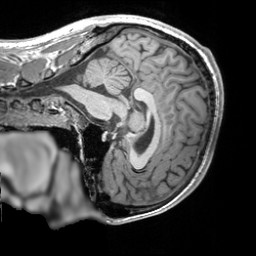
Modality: T1w
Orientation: sagittal
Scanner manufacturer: siemens
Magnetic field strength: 3 T
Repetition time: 1.9 s
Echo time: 0.00293 s